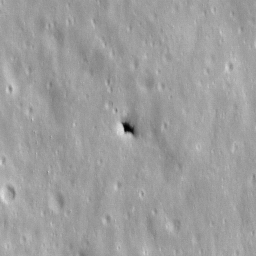
Pit: Stevinus 6
Host crater: Stevinus
Host type: impact_melt
Lunar coordinates: latitude -32.383, longitude 54.658